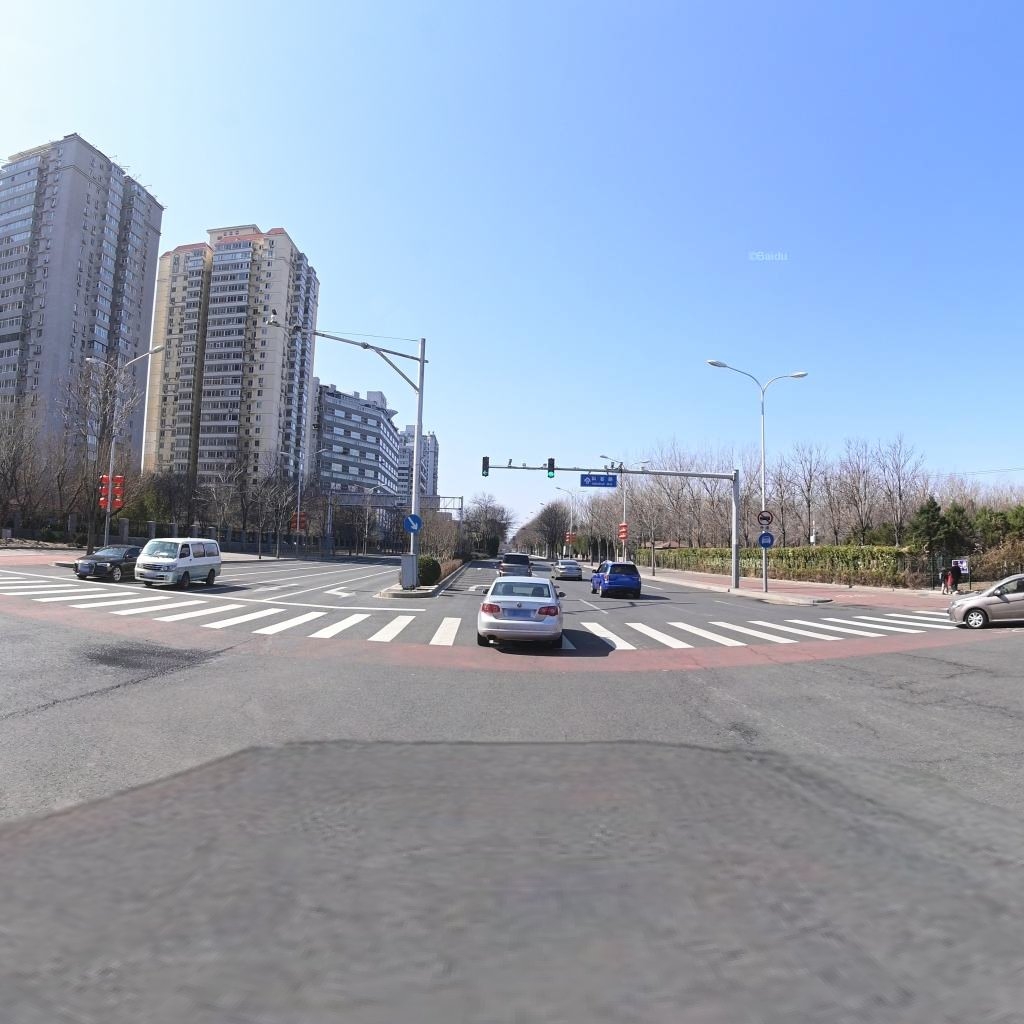
Region: Chaoyang
Road damage annotations: longitudinal crack, alligator crack